Question: Below is what I am trying to accomplish.

The green line is a vertical line that will be a simple View. The red line will be a horizontal line that will also be a simple view. I want the red line X amount of dps/pixels from the top of the RelativeLayout. Then I want the green line centered horizontally and then stretching from the top of the RelativeLayout to "above the red line".
Below is my code that compiles but produces a run-time error.
'''
public class Puzzle extends Activity {
RelativeLayout relativelayout;
@Override
protected void onCreate(Bundle savedInstanceState) {
super.onCreate(savedInstanceState);
relativelayout = new RelativeLayout(getApplicationContext());
dividers();
setContentView(relativelayout);
}
public void dividers() {
// horizontal line
View view0 = new View(this);
view0.setBackgroundColor(0xFFC2BEBF);
relativelayout.addView(view0, new ViewGroup.LayoutParams(ViewGroup.LayoutParams.MATCH_PARENT, 2));
view0.setId(0);
RelativeLayout.LayoutParams params0 = null;
params0.addRule(RelativeLayout.CENTER_VERTICAL); // line 39
view0.setLayoutParams(params0);
// vertical line
View view1 = new View(this);
view1.setBackgroundColor(0xFFC2BEBF);
relativelayout.addView(view1, new ViewGroup.LayoutParams(2, ViewGroup.LayoutParams.MATCH_PARENT));
RelativeLayout.LayoutParams params1 = null;
params1.addRule(RelativeLayout.CENTER_HORIZONTAL);
params1.addRule(RelativeLayout.ABOVE, view0.getId());
view1.setLayoutParams(params1);
}
}
'''
Below is the LogCat output.
'''
11-22 00:25:02.500: E/AndroidRuntime(4140): FATAL EXCEPTION: main
11-22 00:25:02.500: E/AndroidRuntime(4140): Process: matt.lyons.tileslider, PID: 4140
11-22 00:25:02.500: E/AndroidRuntime(4140): java.lang.RuntimeException: Unable to start activity ComponentInfo{matt.lyons.tileslider/matt.lyons.tileslider.Puzzle}: java.lang.NullPointerException
11-22 00:25:02.500: E/AndroidRuntime(4140): at android.app.ActivityThread.performLaunchActivity(ActivityThread.java:2176)
11-22 00:25:02.500: E/AndroidRuntime(4140): at android.app.ActivityThread.handleLaunchActivity(ActivityThread.java:2226)
11-22 00:25:02.500: E/AndroidRuntime(4140): at android.app.ActivityThread.access$700(ActivityThread.java:135)
11-22 00:25:02.500: E/AndroidRuntime(4140): at android.app.ActivityThread$H.handleMessage(ActivityThread.java:1397)
11-22 00:25:02.500: E/AndroidRuntime(4140): at android.os.Handler.dispatchMessage(Handler.java:102)
11-22 00:25:02.500: E/AndroidRuntime(4140): at android.os.Looper.loop(Looper.java:137)
11-22 00:25:02.500: E/AndroidRuntime(4140): at android.app.ActivityThread.main(ActivityThread.java:4998)
11-22 00:25:02.500: E/AndroidRuntime(4140): at java.lang.reflect.Method.invokeNative(Native Method)
11-22 00:25:02.500: E/AndroidRuntime(4140): at java.lang.reflect.Method.invoke(Method.java:515)
11-22 00:25:02.500: E/AndroidRuntime(4140): at com.android.internal.os.ZygoteInit$MethodAndArgsCaller.run(ZygoteInit.java:777)
11-22 00:25:02.500: E/AndroidRuntime(4140): at com.android.internal.os.ZygoteInit.main(ZygoteInit.java:593)
11-22 00:25:02.500: E/AndroidRuntime(4140): at dalvik.system.NativeStart.main(Native Method)
11-22 00:25:02.500: E/AndroidRuntime(4140): Caused by: java.lang.NullPointerException
11-22 00:25:02.500: E/AndroidRuntime(4140): at matt.lyons.tileslider.Puzzle.dividers(Puzzle.java:39)
11-22 00:25:02.500: E/AndroidRuntime(4140): at matt.lyons.tileslider.Puzzle.onCreate(Puzzle.java:24)
11-22 00:25:02.500: E/AndroidRuntime(4140): at android.app.Activity.performCreate(Activity.java:5243)
11-22 00:25:02.500: E/AndroidRuntime(4140): at android.app.Instrumentation.callActivityOnCreate(Instrumentation.java:1087)
11-22 00:25:02.500: E/AndroidRuntime(4140): at android.app.ActivityThread.performLaunchActivity(ActivityThread.java:2140)
11-22 00:25:02.500: E/AndroidRuntime(4140): ... 11 more
'''
I have commented into my code where line 39 is. I am new to doing an entire layout in Java with no XML so I am a little confused on how to do this so any help is appreciated. Why am I getting this NPE?
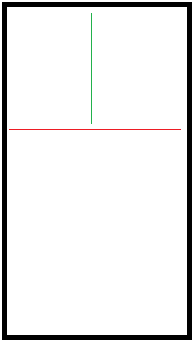
Answer: You can 'Initialize' 'params0' Like Below then You can use 'addRule'
'''
params0 = new RelativeLayout.LayoutParams(RelativeLayout.LayoutParams.WRAP_CONTENT, 2);
'''